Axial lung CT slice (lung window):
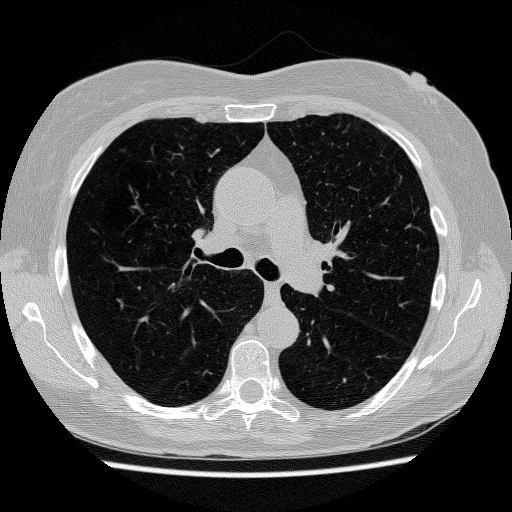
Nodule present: no